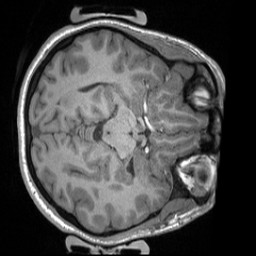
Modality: T1w
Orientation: axial